Aerial crown-view tile of a tropical tree (Barro Colorado Island, Panama), acquired 20250616:
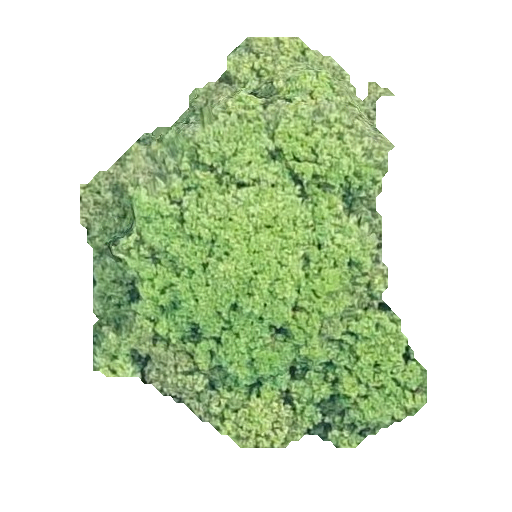
Species: Prioria copaifera
GBIF accepted scientific name: Prioria copaifera
Crown area: 144.492 m²